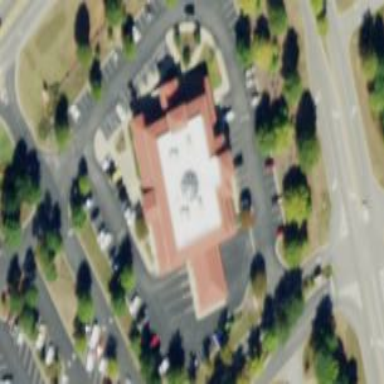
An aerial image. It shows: Bank building.